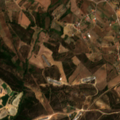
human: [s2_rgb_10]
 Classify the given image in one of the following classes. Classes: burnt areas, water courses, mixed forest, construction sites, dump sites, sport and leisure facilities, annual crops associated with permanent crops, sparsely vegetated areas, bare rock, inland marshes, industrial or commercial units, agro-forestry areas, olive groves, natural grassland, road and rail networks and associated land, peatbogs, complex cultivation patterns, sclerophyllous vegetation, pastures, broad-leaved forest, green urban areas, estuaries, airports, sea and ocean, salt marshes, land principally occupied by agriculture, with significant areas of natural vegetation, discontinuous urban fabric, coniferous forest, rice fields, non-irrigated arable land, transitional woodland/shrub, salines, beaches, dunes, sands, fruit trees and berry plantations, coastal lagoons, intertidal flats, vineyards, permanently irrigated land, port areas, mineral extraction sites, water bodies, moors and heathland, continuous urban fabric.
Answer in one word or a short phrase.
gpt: dump sites, olive groves, annual crops associated with permanent crops, broad-leaved forest, transitional woodland/shrub